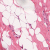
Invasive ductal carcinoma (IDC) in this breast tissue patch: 0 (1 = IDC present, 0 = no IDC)